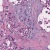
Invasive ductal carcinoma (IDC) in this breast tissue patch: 1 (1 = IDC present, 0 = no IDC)